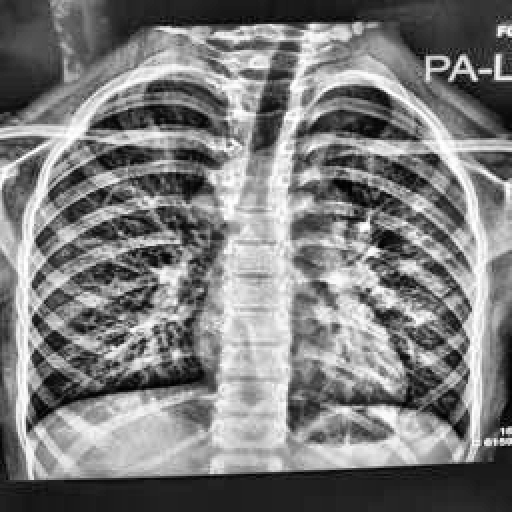
Finding: TUBERCULOSIS